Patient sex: M
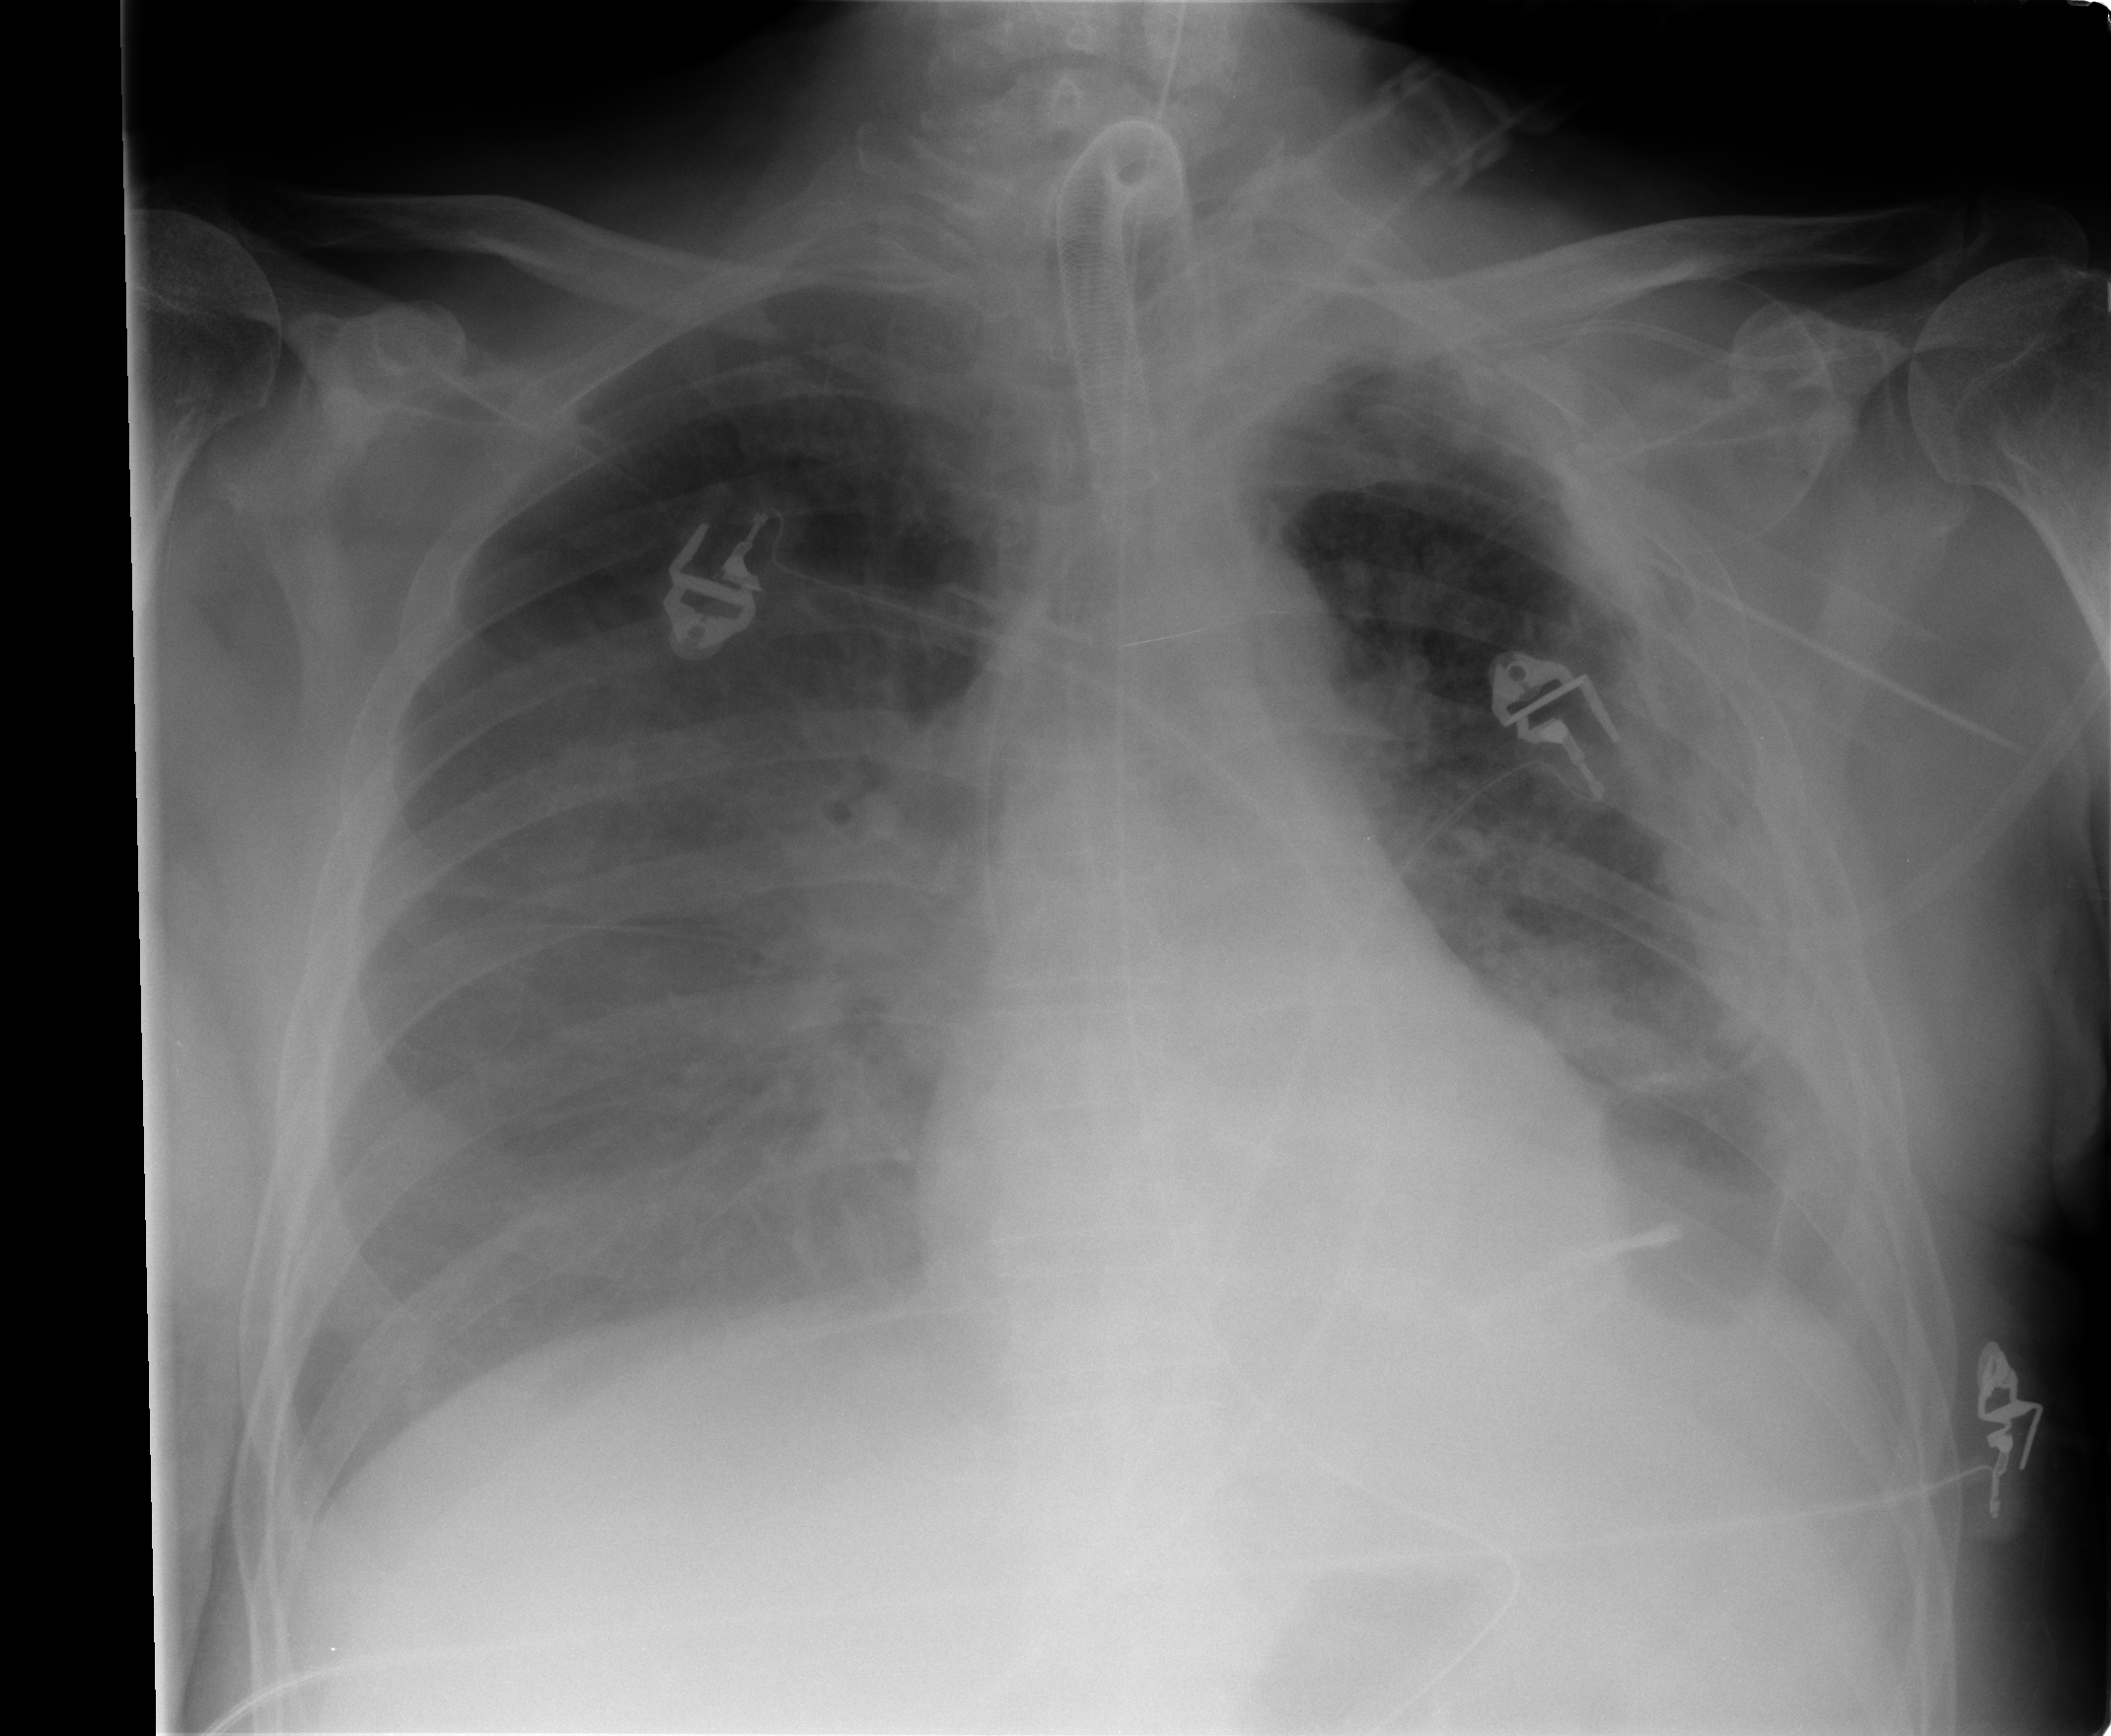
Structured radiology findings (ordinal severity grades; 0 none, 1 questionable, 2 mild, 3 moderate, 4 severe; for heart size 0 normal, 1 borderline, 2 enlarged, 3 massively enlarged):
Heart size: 0
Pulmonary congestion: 2
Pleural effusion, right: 1
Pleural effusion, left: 2
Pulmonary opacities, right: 1
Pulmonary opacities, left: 2
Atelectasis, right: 1
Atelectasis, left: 2